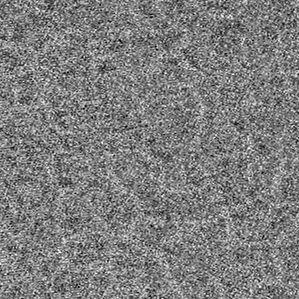
Label: frost